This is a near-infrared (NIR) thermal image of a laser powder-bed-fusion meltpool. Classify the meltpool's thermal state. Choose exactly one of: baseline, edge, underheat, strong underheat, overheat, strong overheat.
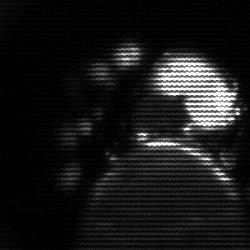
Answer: edge